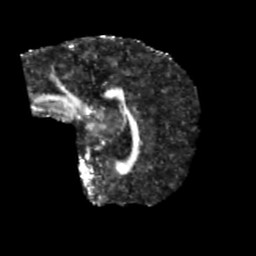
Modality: FA
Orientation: sagittal
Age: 59
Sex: female
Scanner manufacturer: siemens
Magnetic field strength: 3 T
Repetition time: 5.47 s
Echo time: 0.0854 s